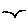
Label: bird